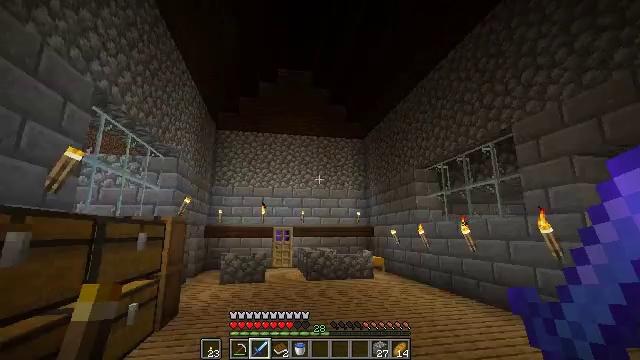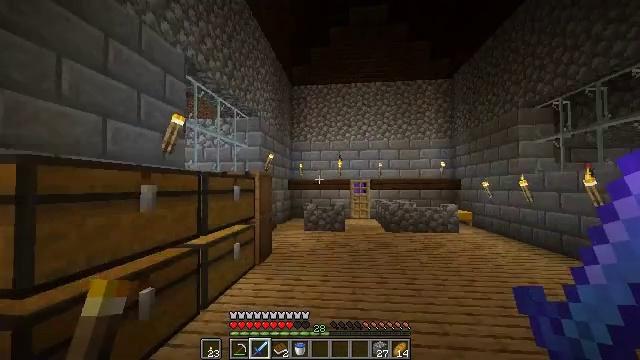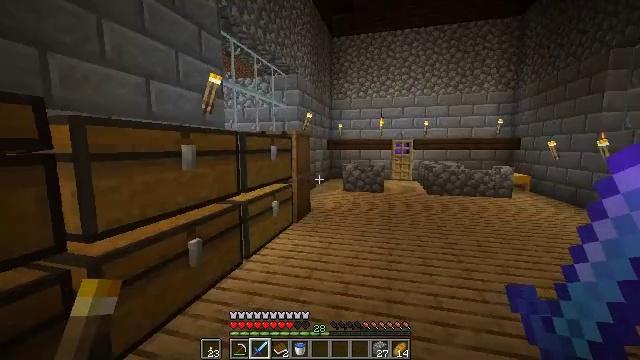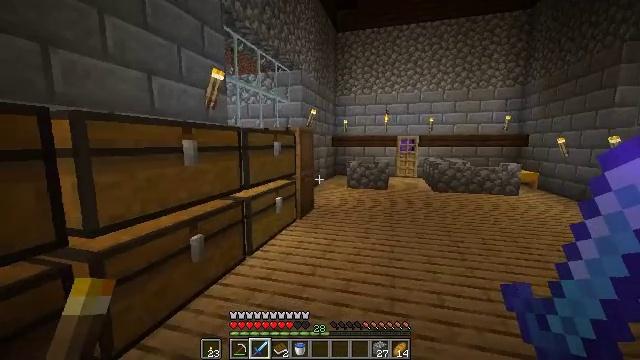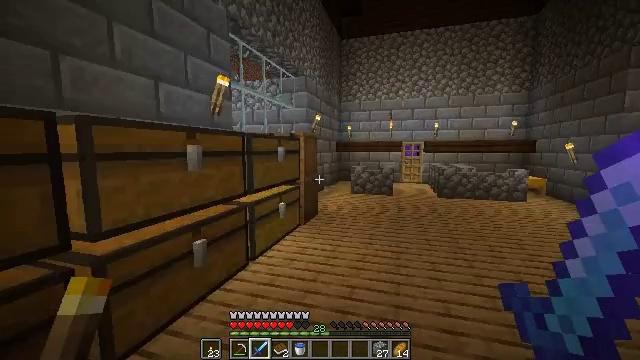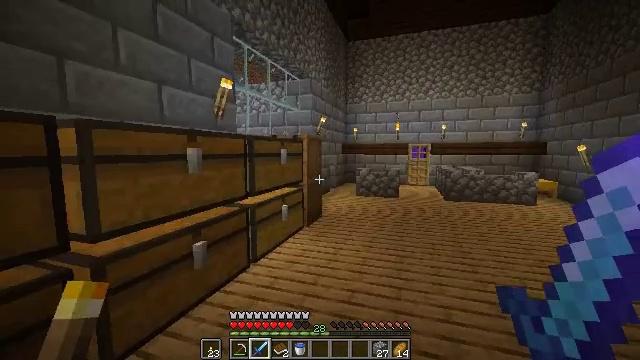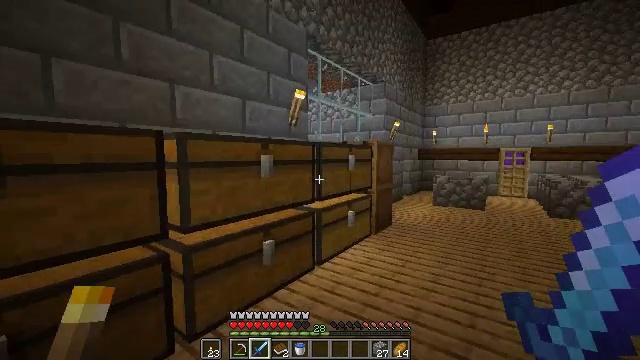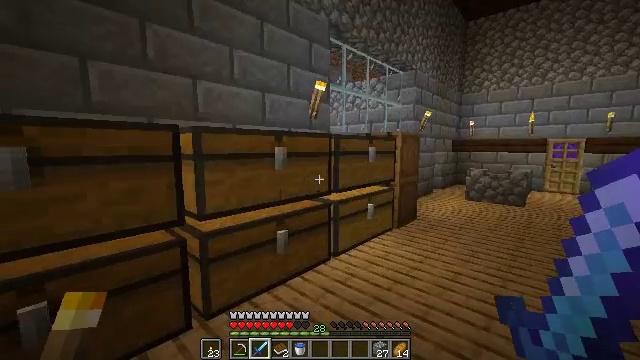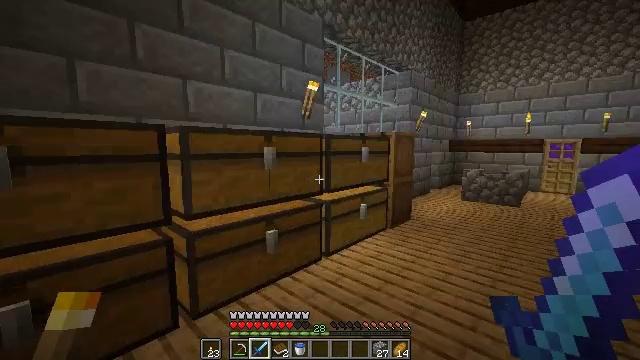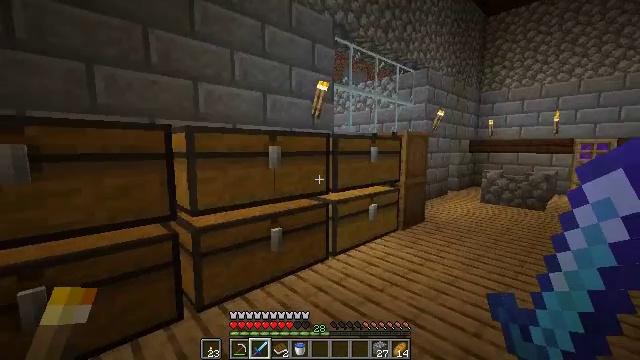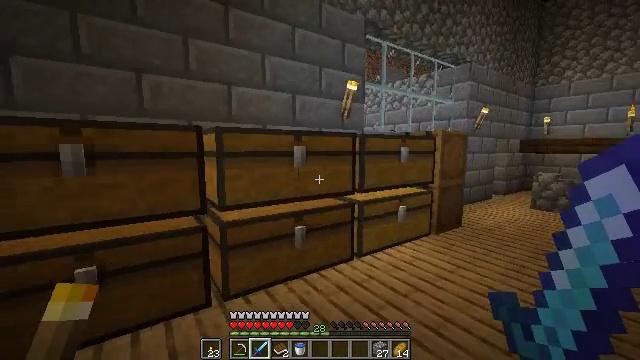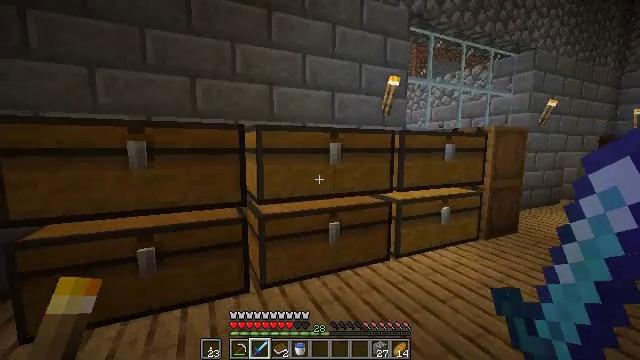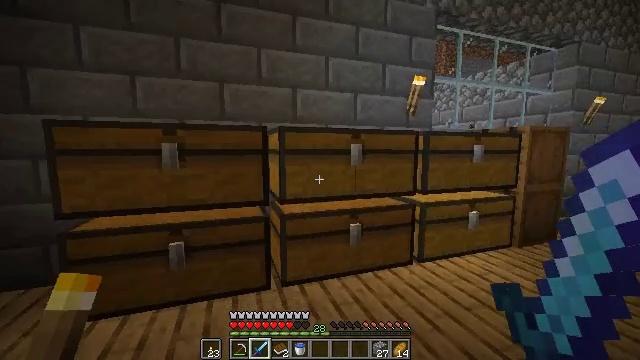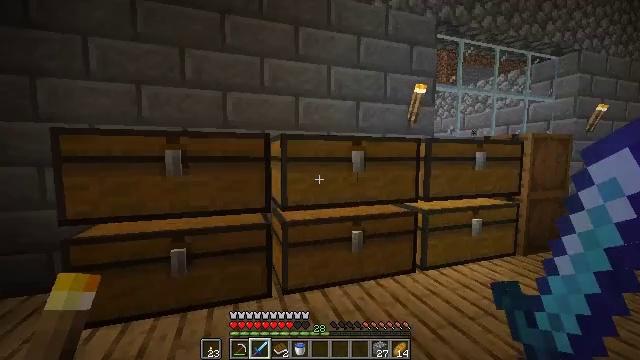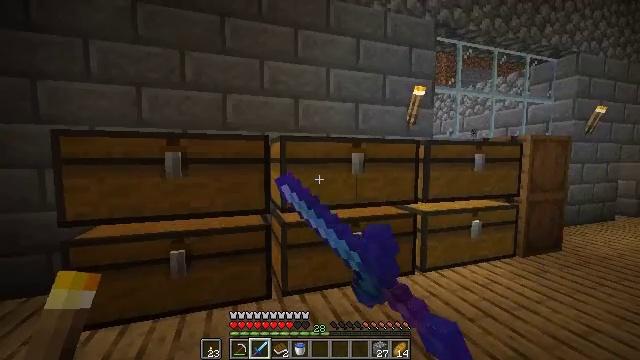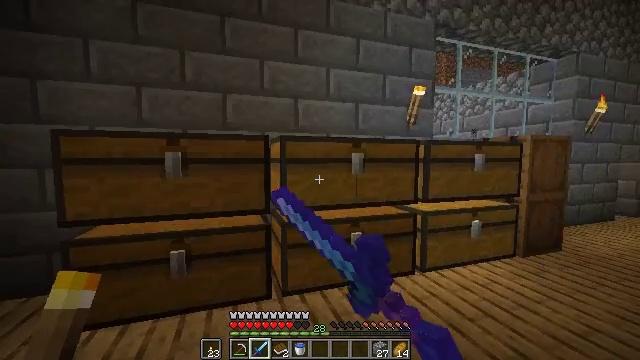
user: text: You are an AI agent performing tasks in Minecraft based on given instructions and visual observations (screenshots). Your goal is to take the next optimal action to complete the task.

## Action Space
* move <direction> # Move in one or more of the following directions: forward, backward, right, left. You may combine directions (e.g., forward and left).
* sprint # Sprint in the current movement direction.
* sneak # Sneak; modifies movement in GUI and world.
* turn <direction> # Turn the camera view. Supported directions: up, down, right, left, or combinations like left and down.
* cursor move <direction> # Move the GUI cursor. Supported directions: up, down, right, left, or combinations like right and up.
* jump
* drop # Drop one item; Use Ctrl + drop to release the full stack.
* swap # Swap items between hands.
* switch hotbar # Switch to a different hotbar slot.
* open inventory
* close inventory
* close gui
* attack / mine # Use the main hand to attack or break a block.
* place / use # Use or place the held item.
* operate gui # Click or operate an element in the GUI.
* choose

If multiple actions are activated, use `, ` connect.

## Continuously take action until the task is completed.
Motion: motion action
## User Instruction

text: Craft a map in the crafting table with paper and a compass.
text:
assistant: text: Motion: turn left and down
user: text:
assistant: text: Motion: turn left and down
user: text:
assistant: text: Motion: turn left
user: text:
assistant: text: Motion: turn left and up
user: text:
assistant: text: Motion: move right, turn left
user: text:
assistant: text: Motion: move right, turn left and up
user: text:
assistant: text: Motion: move right, turn left and down
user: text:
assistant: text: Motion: move right
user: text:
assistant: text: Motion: move right, turn left
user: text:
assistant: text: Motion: turn left
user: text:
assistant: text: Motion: turn left
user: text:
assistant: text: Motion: turn left
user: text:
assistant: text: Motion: turn up, use / place
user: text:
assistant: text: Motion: use / place
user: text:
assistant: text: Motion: use / place
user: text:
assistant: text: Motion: use / place
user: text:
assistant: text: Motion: no_op
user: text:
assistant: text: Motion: open gui
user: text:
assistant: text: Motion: no_op
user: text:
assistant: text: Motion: no_op
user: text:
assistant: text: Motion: no_op
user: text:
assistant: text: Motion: no_op
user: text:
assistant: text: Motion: no_op
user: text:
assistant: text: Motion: no_op
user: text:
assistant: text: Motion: no_op
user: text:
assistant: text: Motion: no_op
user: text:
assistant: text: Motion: no_op
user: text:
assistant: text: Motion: no_op
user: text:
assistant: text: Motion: no_op
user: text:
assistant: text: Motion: no_op